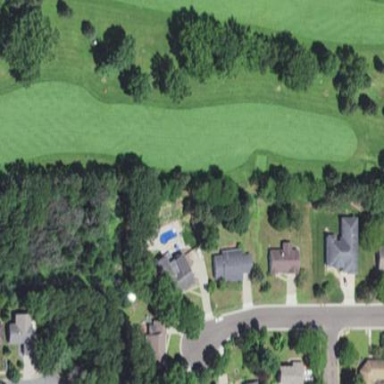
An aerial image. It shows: Area of rough grass used for golf.